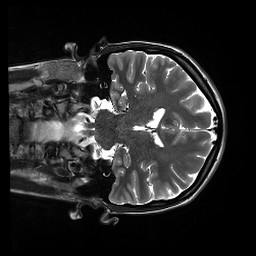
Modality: T2w
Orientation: coronal
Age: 19
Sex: female